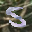
Label: 5